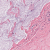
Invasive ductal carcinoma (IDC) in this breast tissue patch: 0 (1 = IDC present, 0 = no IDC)